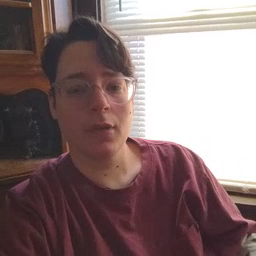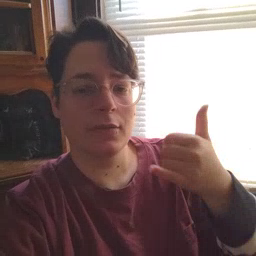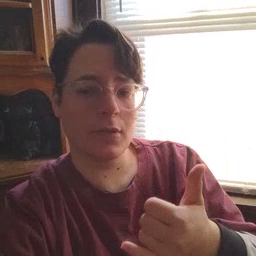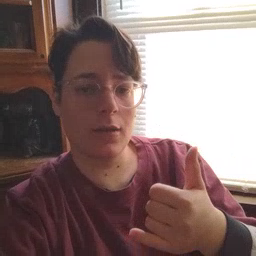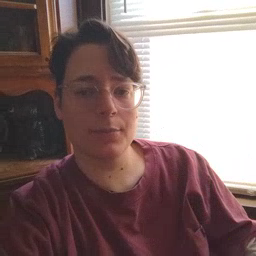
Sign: now